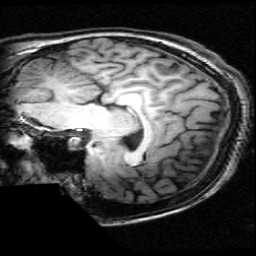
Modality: T1w
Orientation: sagittal
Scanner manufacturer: ge
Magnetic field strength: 3 T
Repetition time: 0.01219 s
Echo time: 0.005156 s